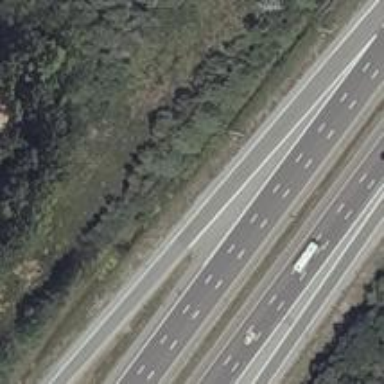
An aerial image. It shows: Asphalt motorway.